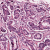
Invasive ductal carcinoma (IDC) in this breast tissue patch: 1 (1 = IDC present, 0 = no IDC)